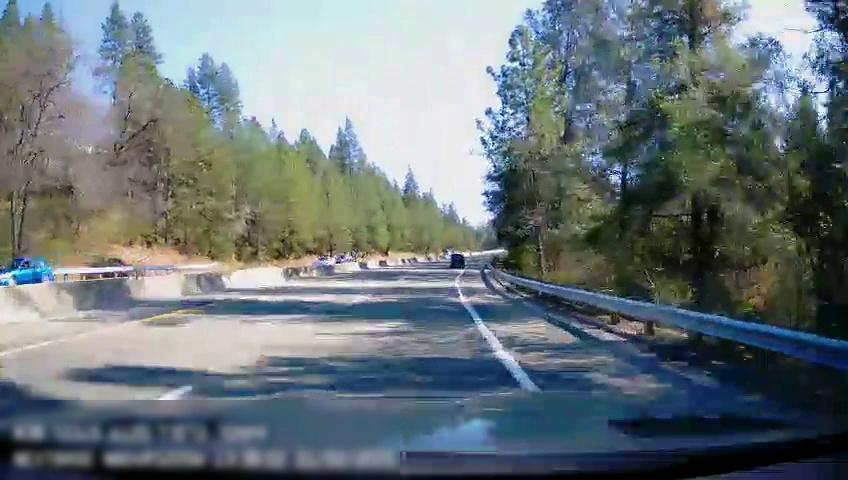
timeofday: Day
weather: Sunny
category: Drivable Space
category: Vehicles | Car
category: Vehicles | Car
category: Vehicles | SUV
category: Vehicles | SUV
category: Lanes | Current Lane
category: Lanes | Current Lane
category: Lanes | Alternate Lane